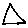
Label: triangle